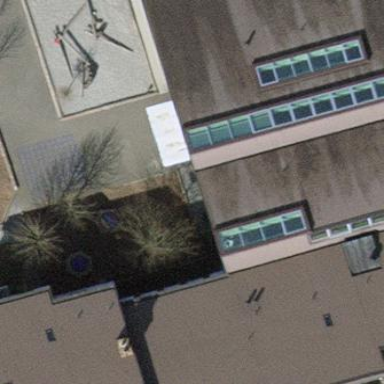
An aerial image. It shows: School building with saltbox-shaped roof.